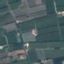
Label: PermanentCrop